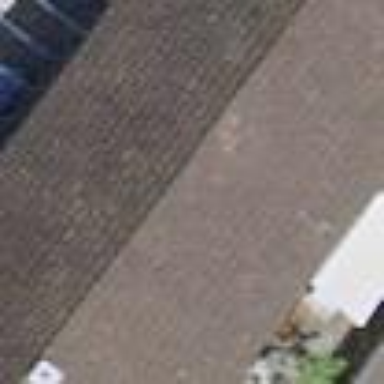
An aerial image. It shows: Terraced house with gabled roof.